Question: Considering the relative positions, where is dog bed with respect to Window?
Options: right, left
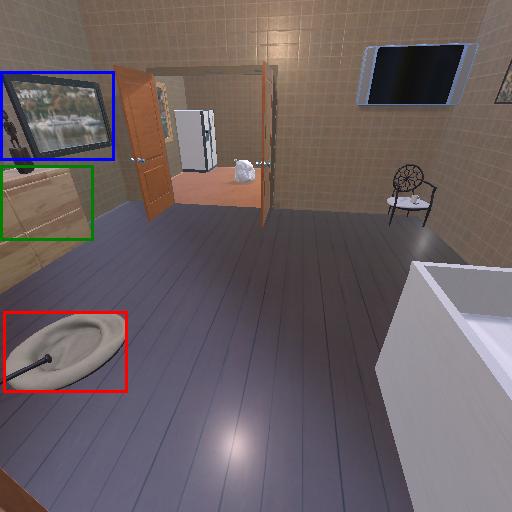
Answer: right